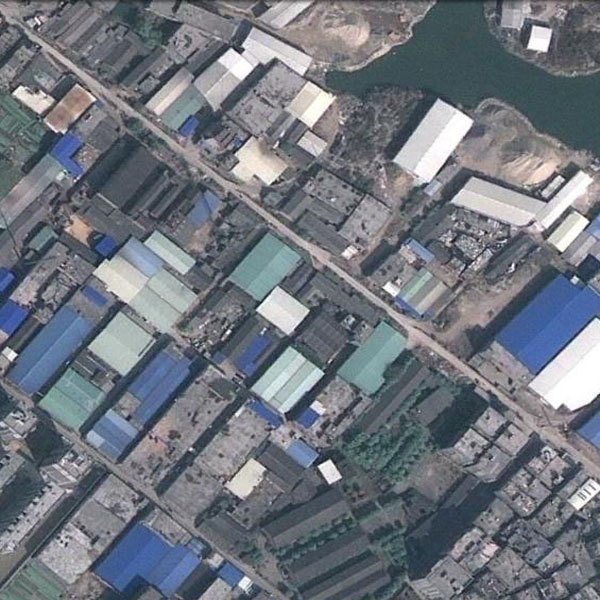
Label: Industrial